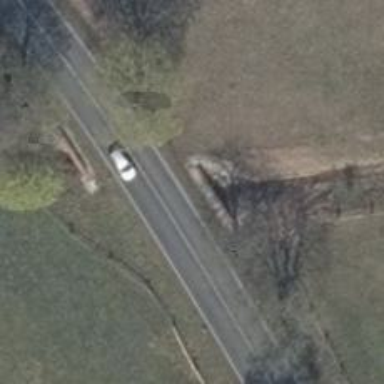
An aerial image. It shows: Culvert tunnel.